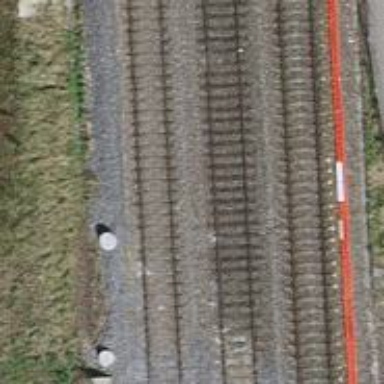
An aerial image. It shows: Single-track railway with electrified contact lines.